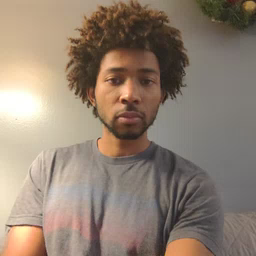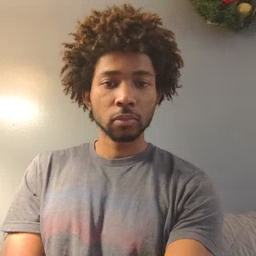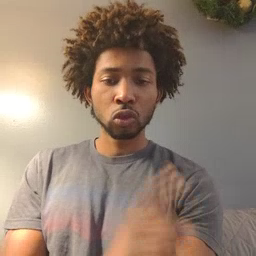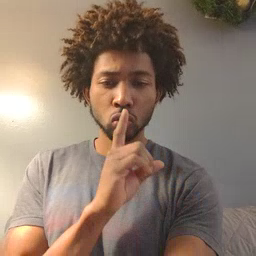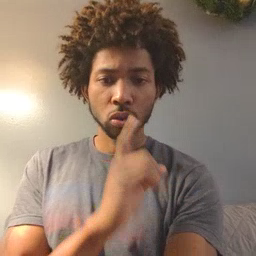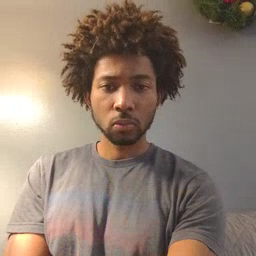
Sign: shhh